Question: I have a table created dynamically from the DB

I am trying to get sum up the value I 'select' in the 'own evaluation' field and the 'value next to it in the same row' and display it in the 'Gap' field right away.
The code I am using to fill those three columns is :
'''
echo "<td class='evaluation'>";
echo "<select class='ownlevelselect' id='ownlevelselect' name='level-".$compi['Competence_ID']."' >";
echo "<option value=''>--</option><option value='1'>1</option><option value='2'>2</option><option value='3'>3</option><option value='4'>4</option><option value='5'>5</option>";
echo "</select>";
echo '<a target="_blank" href="'.INDEX.'?categ='.$_GET['categ'].'&action='.$_GET['action'].'&subaction=viewlevels'.'&levels='.$compi['Competence_ID'].'">';
echo '<img class="linkki" src="'.KUVAT.'paivita.gif" alt="'._("tiedot").'" title="'._("What is this?").'"/></a>';
echo "</td>";
echo "<td class='mefly'>";
echo $compi['actual_level'];
echo "</td>";
echo "<td class='gap'>";
echo "<input type='text' readonly style='width:20px;'>";
echo "</td>";
'''
I tried this Jquery code as suggested by 'silkfire', but nothing changed..
'''
$(function() {
$(document).on('change', 'td.evaluation select', function() {
var gap = $(this).val() + $(this).parent('tr').find('td.mefly').text();
$(this).parent('tr').find('td.gap input:text').val(gap);
});
});
</script>
'''
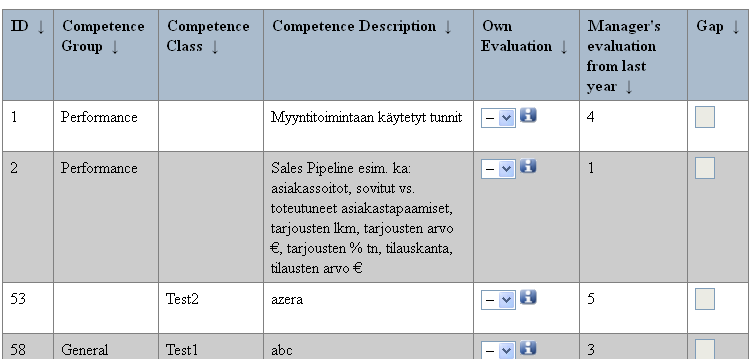
Answer: Give those three cells (td) a class name, e.g. "evaluation", "mefly" and "gap".
Then bind an event to the evaluation select:
'''
$(function() {
$(document).on('change', 'td.evaluation select', function() {
var gap = parseInt($(this).val()) + parseInt($(this).parents('tr').find('td.mefly').text());
$(this).parents('tr').find('td.gap input:text').val(gap);
});
});
'''